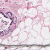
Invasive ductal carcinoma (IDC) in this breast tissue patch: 0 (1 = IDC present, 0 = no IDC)